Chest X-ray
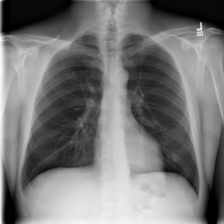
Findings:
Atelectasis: negative
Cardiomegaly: negative
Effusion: negative
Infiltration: negative
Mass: negative
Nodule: negative
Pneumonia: negative
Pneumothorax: negative
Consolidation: negative
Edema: negative
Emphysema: negative
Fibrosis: negative
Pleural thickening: negative
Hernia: negative